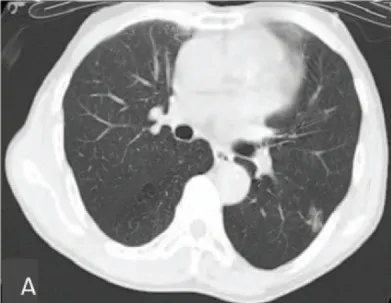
(A) Before treatment, CT-scans revealed a round mass with ground glass opacities in the lower left lobe of the lungs.
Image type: radiology (ct)